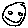
Label: smiley face